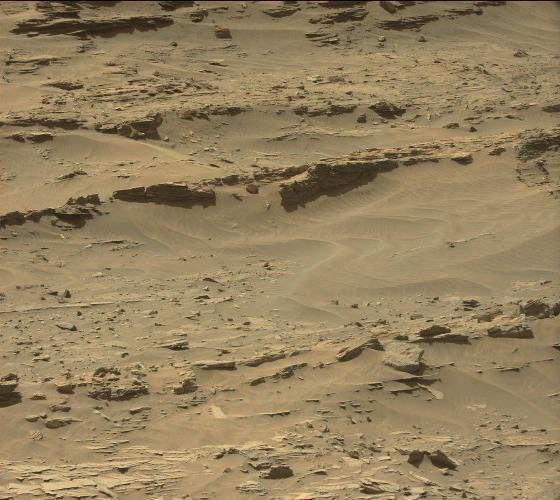
Terrain classes present: Bedrock, Gravel / Sand / Soil, Rock, Shadow